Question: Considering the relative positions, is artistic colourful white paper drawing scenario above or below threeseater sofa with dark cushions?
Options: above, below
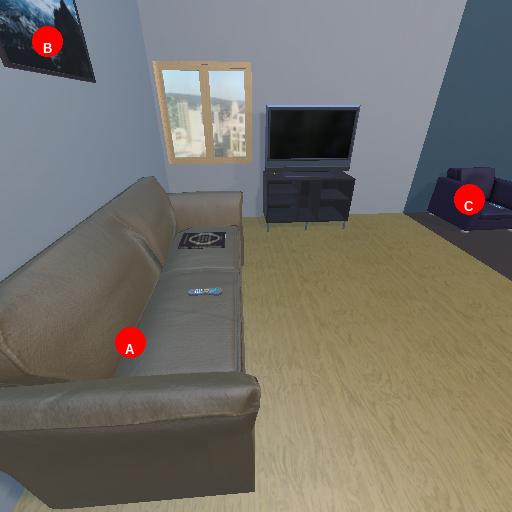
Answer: above